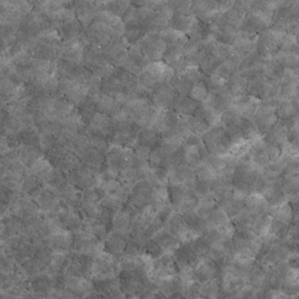
Label: non_frost